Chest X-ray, AP view. Patient: 33 years old, sex M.
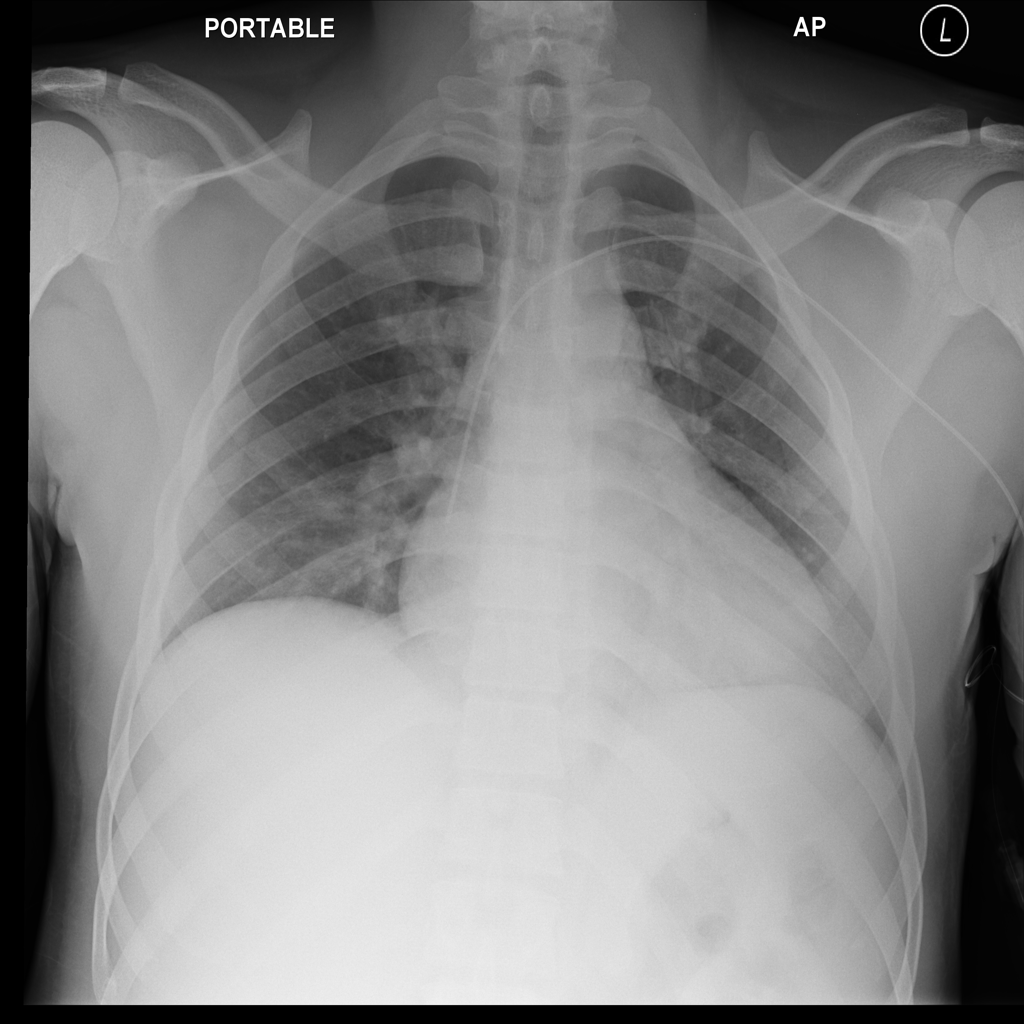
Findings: Pleural_Thickening